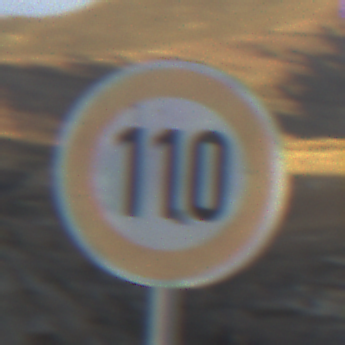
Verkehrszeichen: Geschwindigkeit110
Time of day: SunriseSunset
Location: Outdoor (Nature)
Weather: PartlyCloudy
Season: NotSpecified
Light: Natural